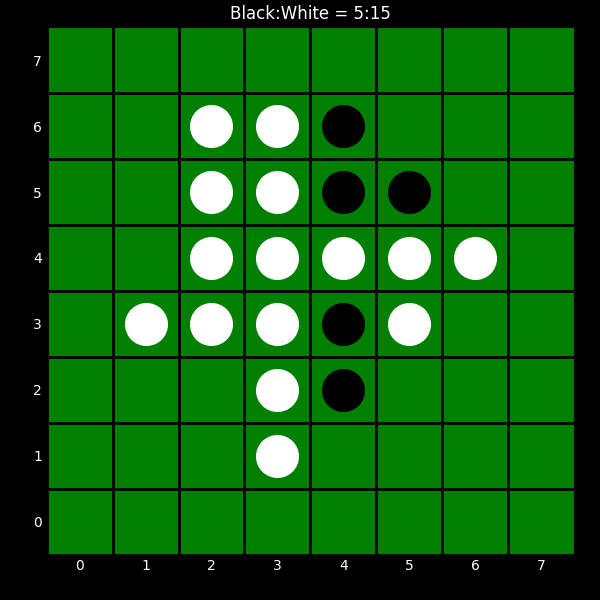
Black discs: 5
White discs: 15